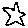
Label: star